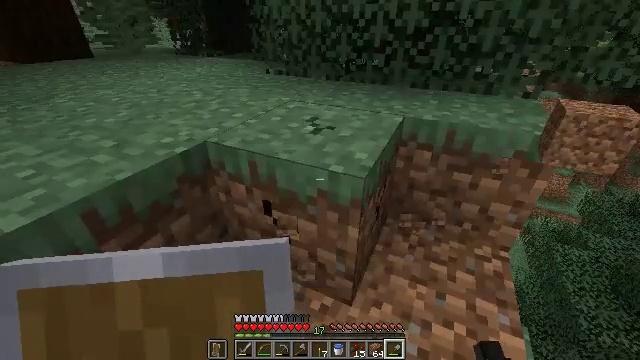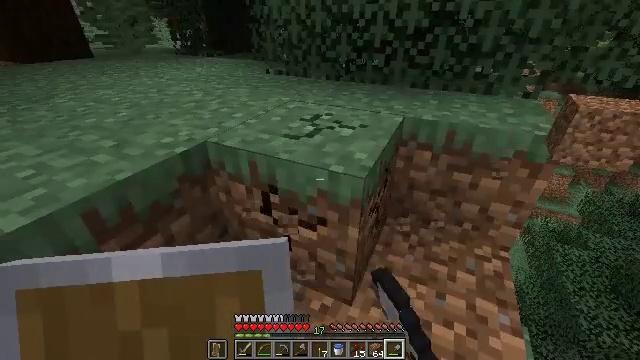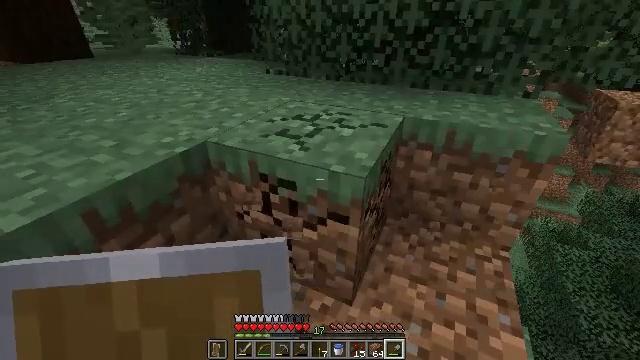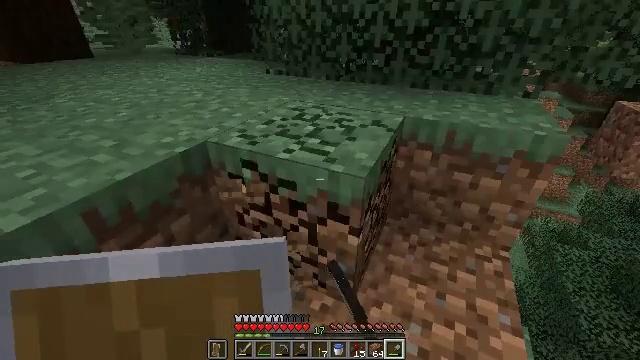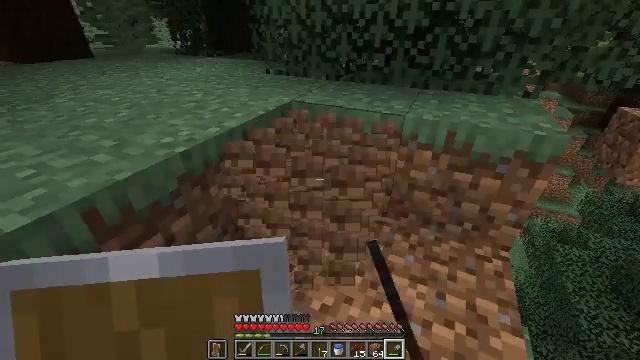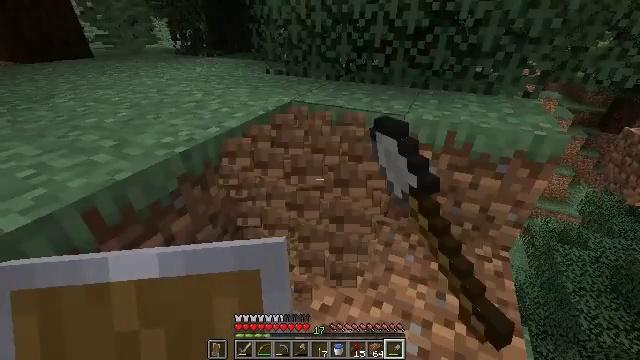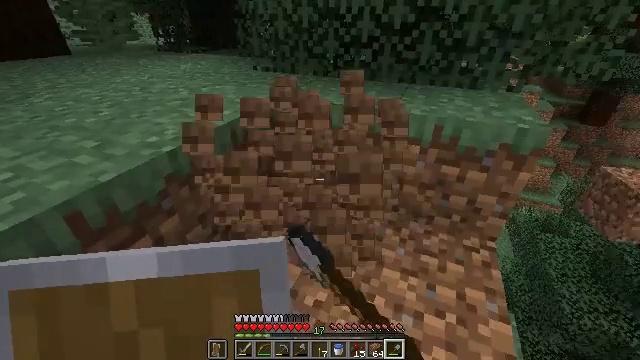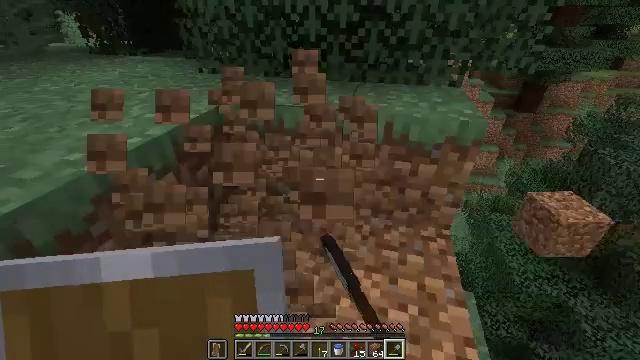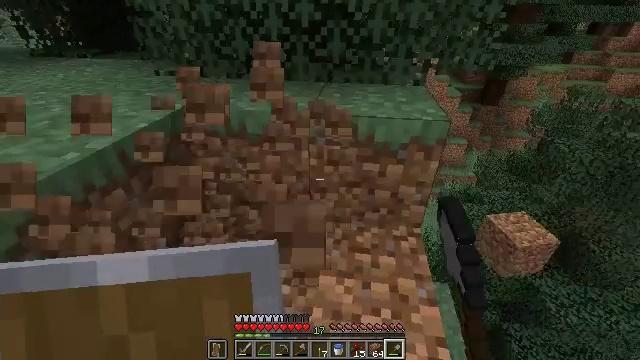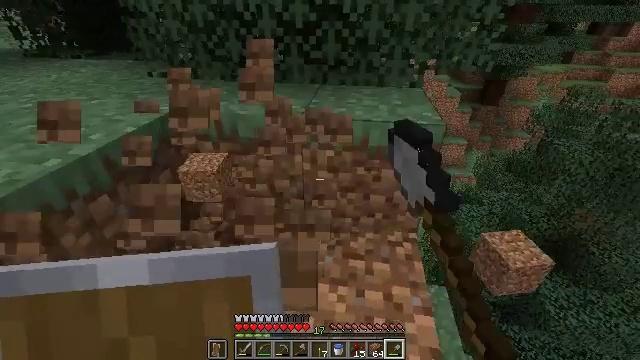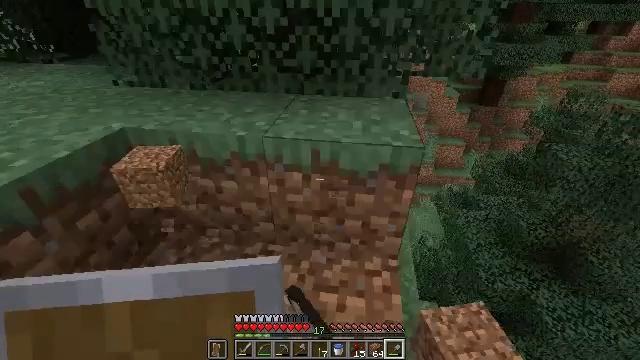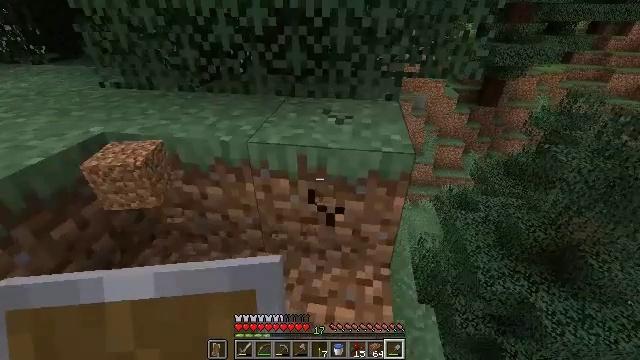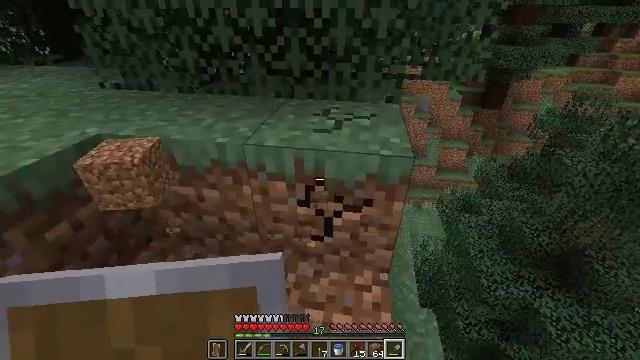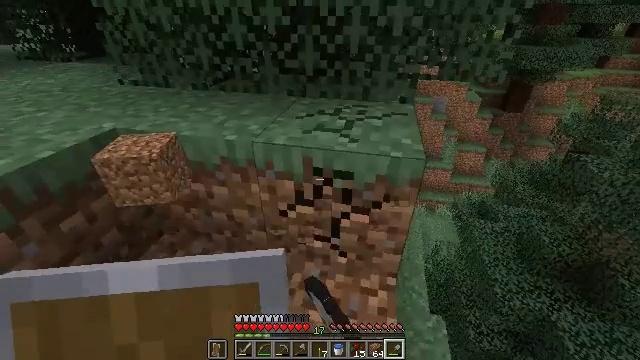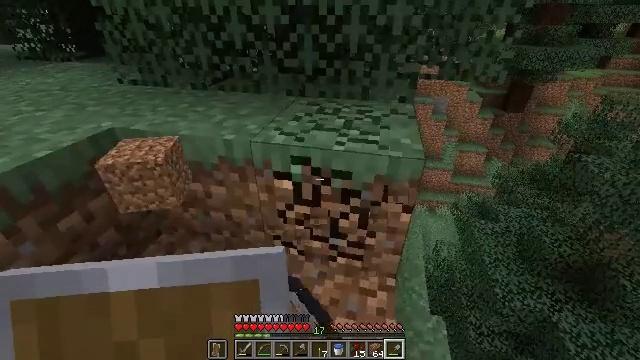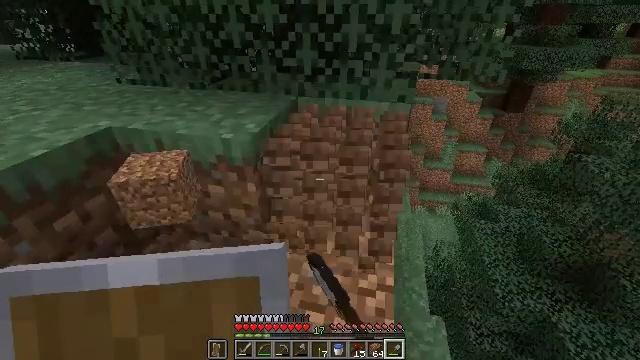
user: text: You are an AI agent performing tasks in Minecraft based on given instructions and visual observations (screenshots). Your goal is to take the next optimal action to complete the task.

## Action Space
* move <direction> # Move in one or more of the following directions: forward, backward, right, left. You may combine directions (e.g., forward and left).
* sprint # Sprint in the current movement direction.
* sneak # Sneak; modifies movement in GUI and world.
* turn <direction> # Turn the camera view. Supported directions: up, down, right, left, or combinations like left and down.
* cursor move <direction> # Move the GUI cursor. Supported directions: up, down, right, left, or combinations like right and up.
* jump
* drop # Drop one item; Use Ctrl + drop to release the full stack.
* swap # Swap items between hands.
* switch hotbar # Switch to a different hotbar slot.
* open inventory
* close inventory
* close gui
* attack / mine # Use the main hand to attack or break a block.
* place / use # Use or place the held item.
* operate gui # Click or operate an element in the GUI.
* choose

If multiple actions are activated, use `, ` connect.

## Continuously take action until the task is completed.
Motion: motion action
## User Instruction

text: Harvest grass block to clear the area.
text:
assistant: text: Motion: attack / mine
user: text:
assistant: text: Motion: attack / mine
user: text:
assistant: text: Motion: attack / mine
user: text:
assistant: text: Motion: attack / mine
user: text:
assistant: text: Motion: attack / mine
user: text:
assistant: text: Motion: turn right, attack / mine
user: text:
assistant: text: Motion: move forward and move right, turn right, attack / mine
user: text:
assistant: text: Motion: move forward and move right, turn right, attack / mine
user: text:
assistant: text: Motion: move forward and move right, attack / mine
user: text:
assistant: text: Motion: move forward and move right, attack / mine
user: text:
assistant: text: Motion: attack / mine
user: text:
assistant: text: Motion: attack / mine
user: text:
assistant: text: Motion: turn left, attack / mine
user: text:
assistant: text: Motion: attack / mine
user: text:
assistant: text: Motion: attack / mine
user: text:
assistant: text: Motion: attack / mine
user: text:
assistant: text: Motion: attack / mine
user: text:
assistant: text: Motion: attack / mine
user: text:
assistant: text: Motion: move forward and move right, turn left, attack / mine
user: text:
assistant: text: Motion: move forward and move right, turn left and up, attack / mine
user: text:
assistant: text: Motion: move forward and move right, turn left, attack / mine
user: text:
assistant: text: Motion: move forward and move right, attack / mine
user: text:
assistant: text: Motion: move forward and move right, attack / mine
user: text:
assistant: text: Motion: turn down, attack / mine
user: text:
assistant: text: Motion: attack / mine
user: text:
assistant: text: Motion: attack / mine
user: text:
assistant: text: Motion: turn left and up, attack / mine
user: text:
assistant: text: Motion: turn left and up, attack / mine
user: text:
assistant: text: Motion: attack / mine
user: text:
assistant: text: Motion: turn up, attack / mine